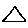
Label: triangle